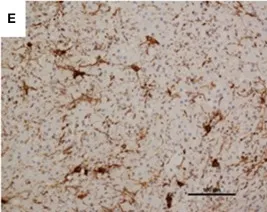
Brain biopsy neuropathology. (E) Immunohistochemistry to GFAP showing reactive astrocytes.
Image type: pathology (immunostaining)